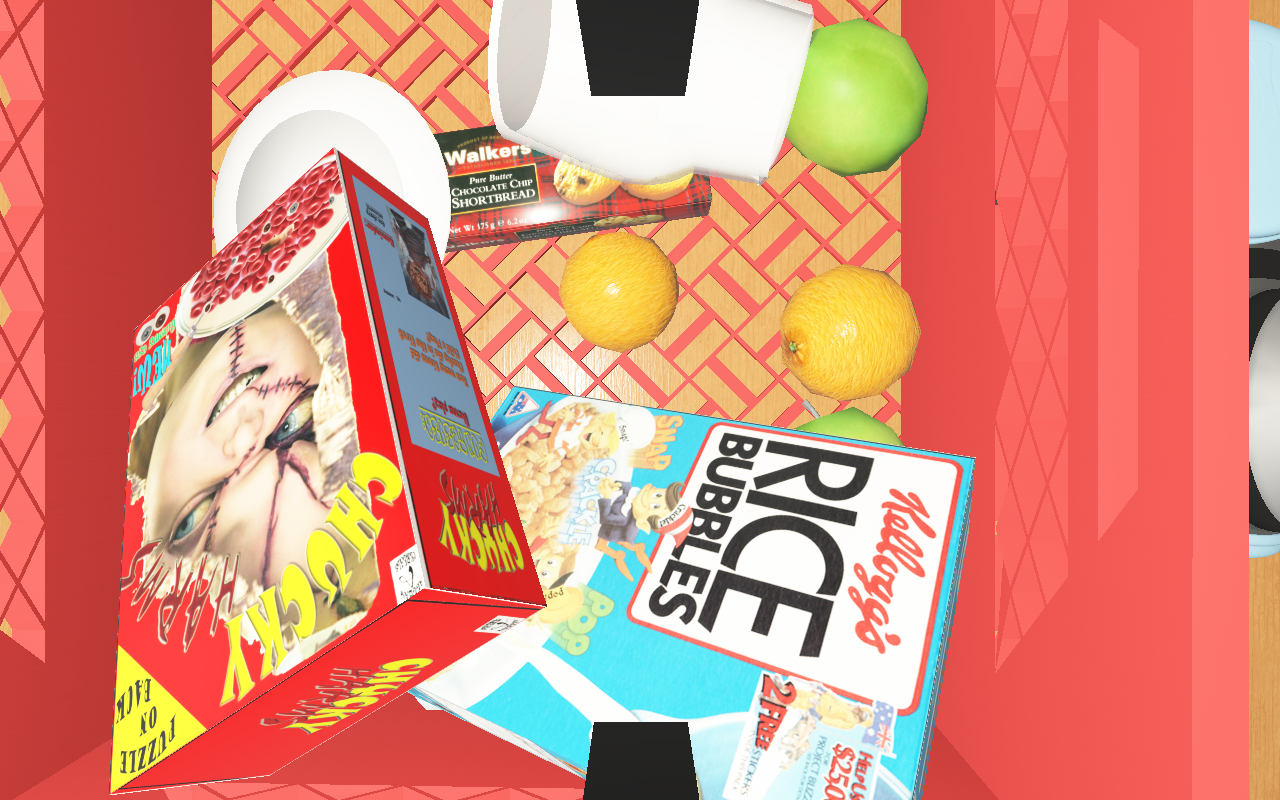
Objects in the scene:
carafe
water bottle
apple
apple
orange
orange
plate
wineglass
jam jar
biscuit box